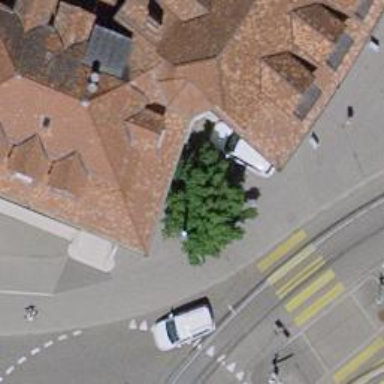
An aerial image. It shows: Building with surveillance zone.